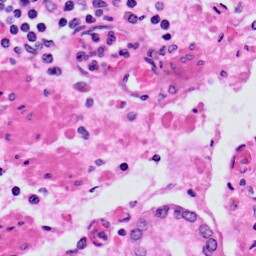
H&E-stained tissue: Prostate